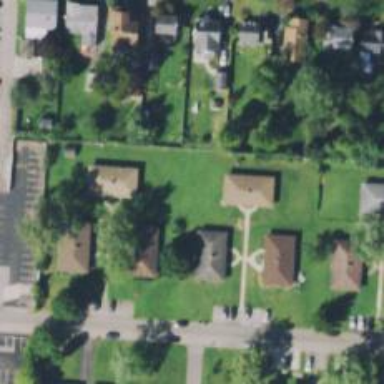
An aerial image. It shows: Neighborhood.